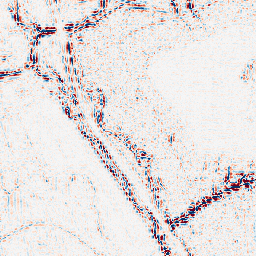
Category: wavelet
Decomposition family: wavelet_biorthogonal
Decomposition parameters: wavelet: bior2.4
level: 2
Upsampling method: sinc_blackman
Upsampling parameters: scale: 4
kernel_size: 8
Upsampling scale: 4